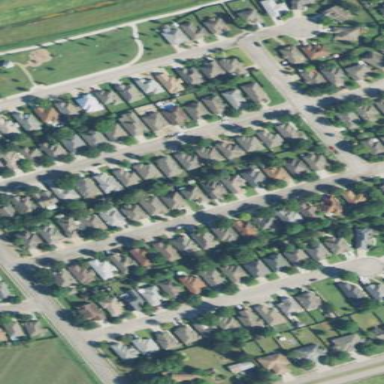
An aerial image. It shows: Residential area in subdivision.